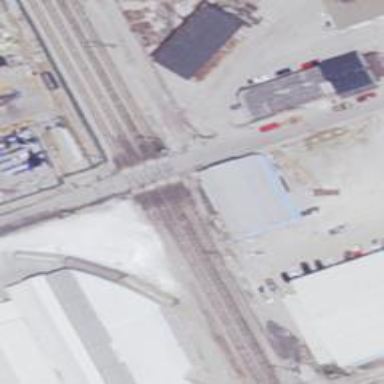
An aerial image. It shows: Level crossing along the railway.